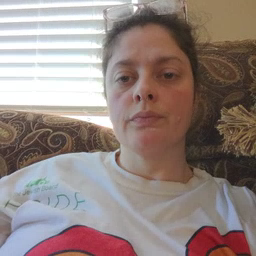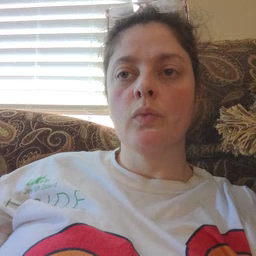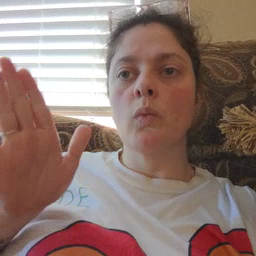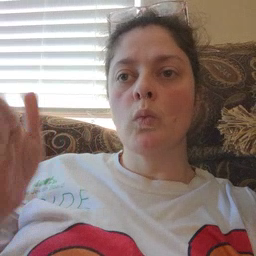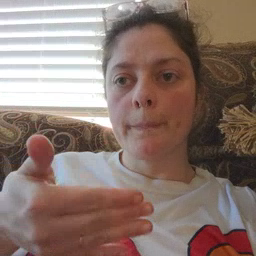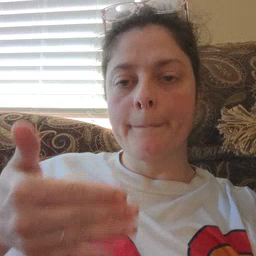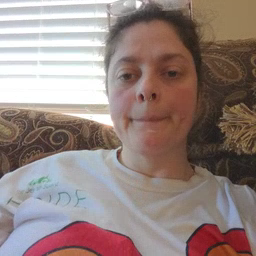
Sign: room